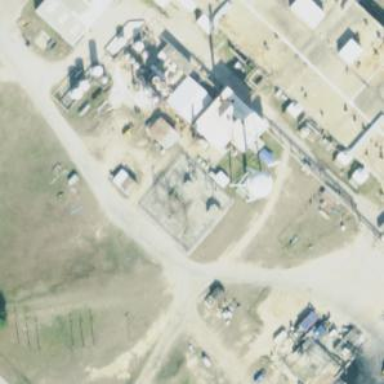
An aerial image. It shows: Industrial power substation surrounded by fence.